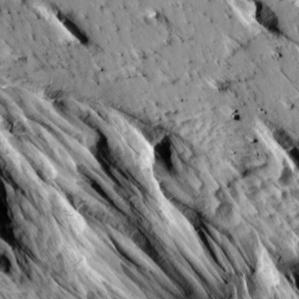
Label: non_frost